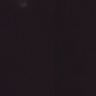
Metastatic tissue present: no